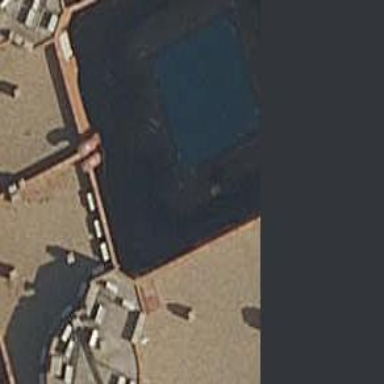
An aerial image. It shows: Swimming pool located in leisure land.